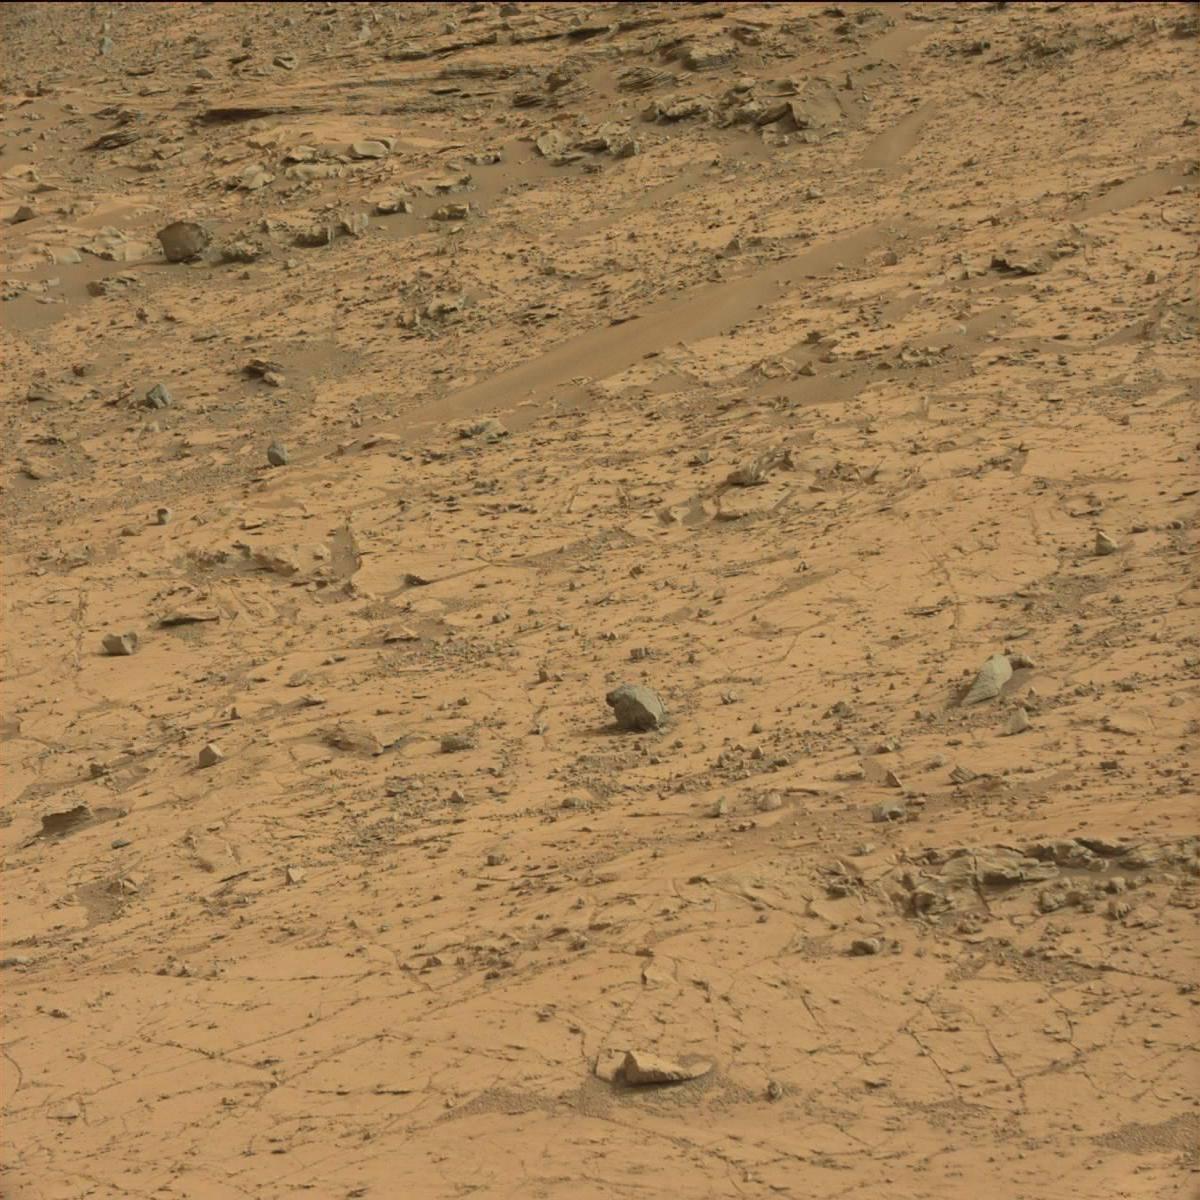
Terrain classes present: Bedrock, Rock, Sand / Soil